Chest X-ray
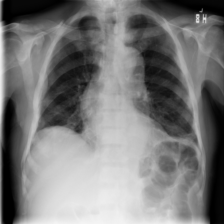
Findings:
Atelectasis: negative
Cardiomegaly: negative
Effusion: negative
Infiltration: negative
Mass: negative
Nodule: negative
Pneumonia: negative
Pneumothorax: negative
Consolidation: negative
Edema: negative
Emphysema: negative
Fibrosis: negative
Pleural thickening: negative
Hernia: negative